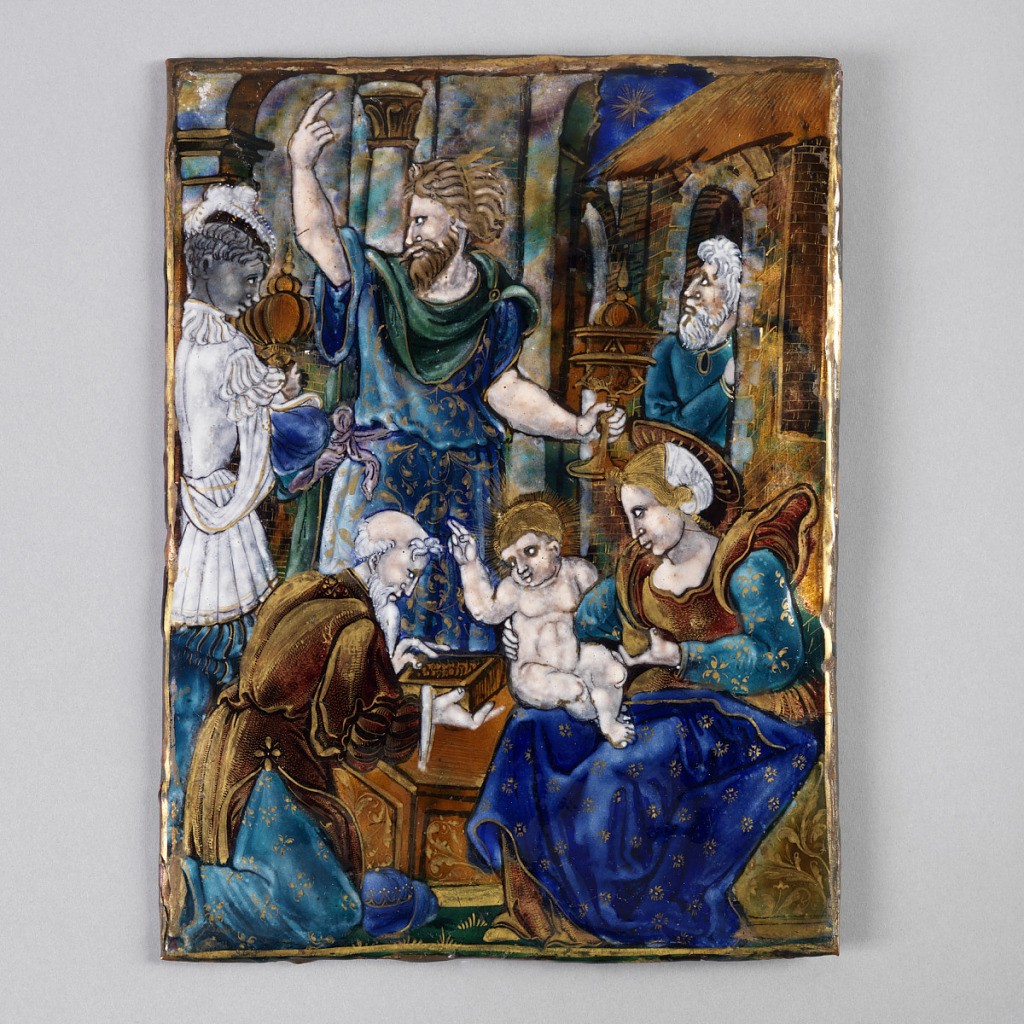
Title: Adoration of the Magi
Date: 1500–50
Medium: Enamel-painted and fired on copper
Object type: Plaque
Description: Scene depicted is "Adoration of the Magi." In foreground is seated the Virgin, dressed in sixteenth-century-style costume (dark blue, light blue, red, with gold decoration), holding nude child on lap. Child blesses bearded man kneeling, presenting box. Behind in center is Joseph(?)--or someone worthy of a crown--holding a covered goblet in one hand, other hand upraised. Servant-like figure on left in white with gold-trim costume, also holding covered object. On right is a bearded man in blue tunic standing in archway. Much use of translucent enamels and gold detailing. Colorful marble-like wall behind scene. No indication of a signature.